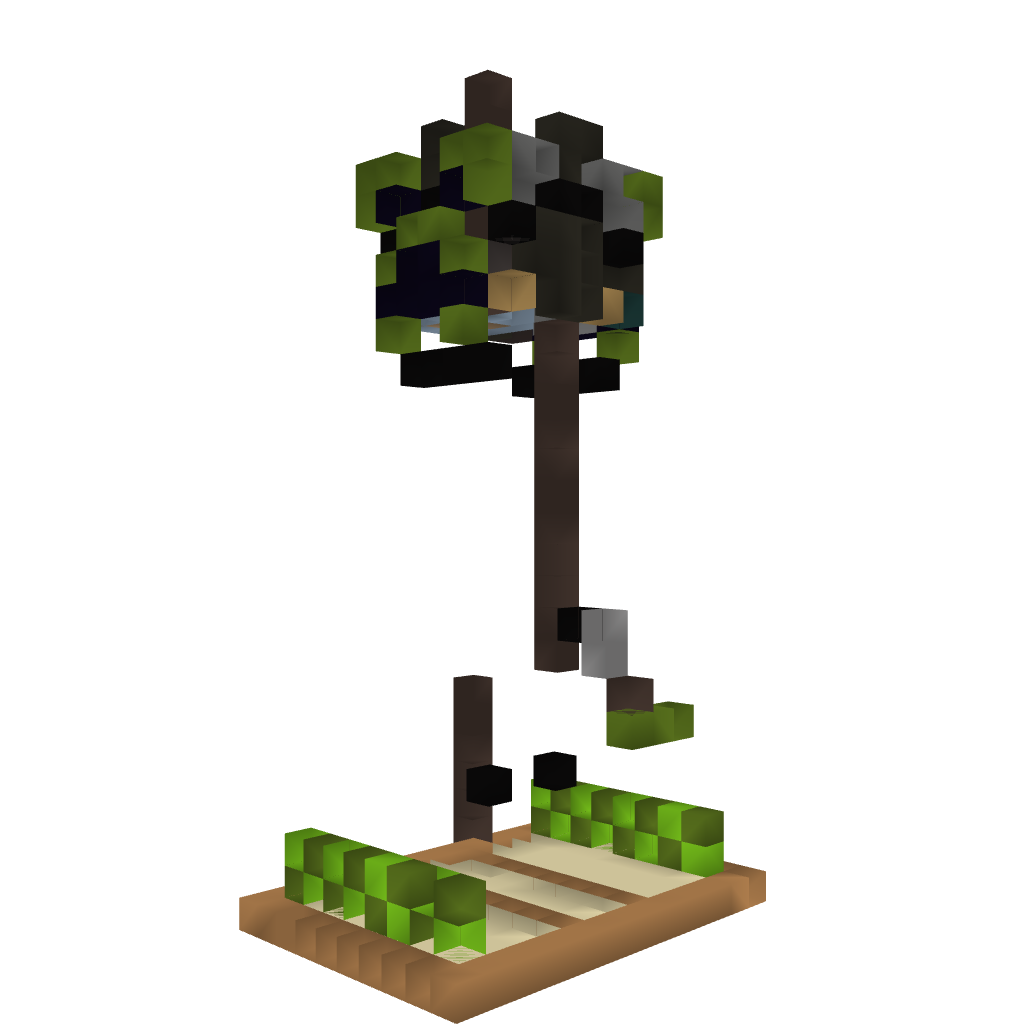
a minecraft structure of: creeper